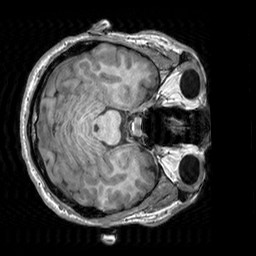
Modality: T1w
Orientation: axial
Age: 24
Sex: male
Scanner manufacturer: siemens
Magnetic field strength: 3 T
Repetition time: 2.3 s
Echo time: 0.00303 s